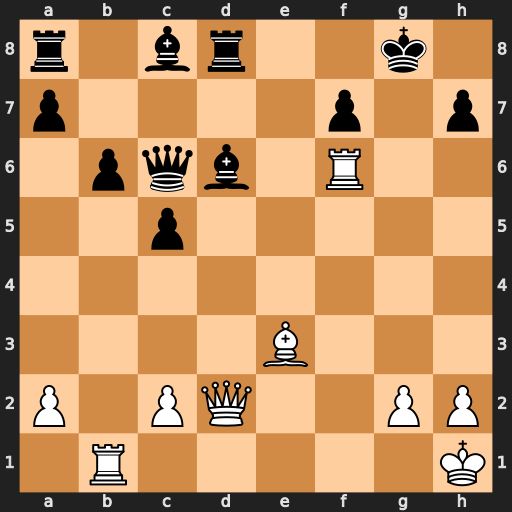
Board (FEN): r1br2k1/p4p1p/1pqb1R2/2p5/8/4B3/P1PQ2PP/1R5K
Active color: w
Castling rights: -
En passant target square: -
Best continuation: Bh6 Bf5 Qc3